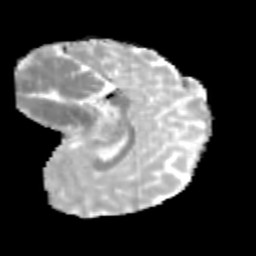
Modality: MD
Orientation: sagittal
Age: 13
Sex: male
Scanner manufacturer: siemens
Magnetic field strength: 3 T
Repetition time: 3.8 s
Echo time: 0.07 s